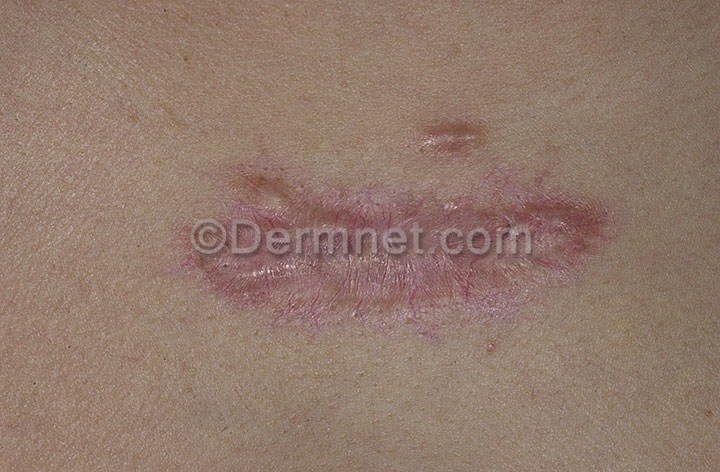
Disease: Seborrheic Keratoses and other Benign Tumors